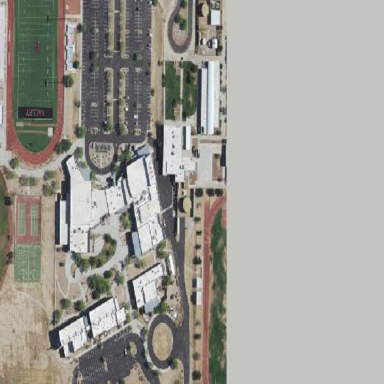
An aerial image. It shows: School.